Field crop: tomato
Growth stage: 1
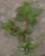
Species: portulaca